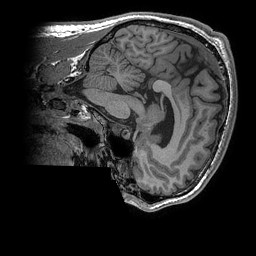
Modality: T1w
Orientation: sagittal
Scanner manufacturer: ge
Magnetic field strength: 3 T
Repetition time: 0.008156 s
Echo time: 0.00318 s